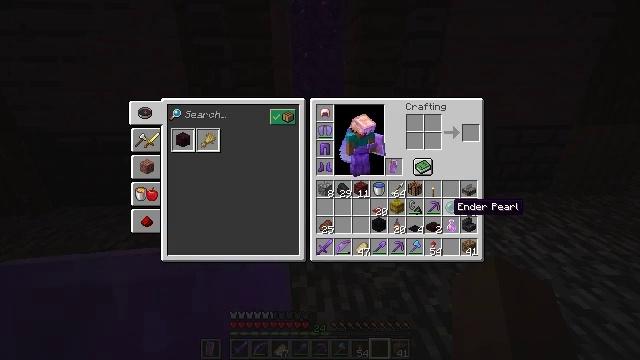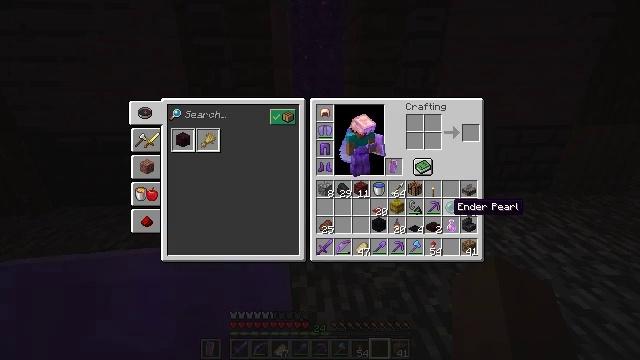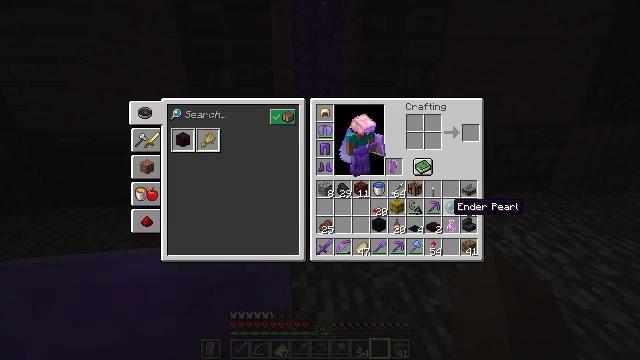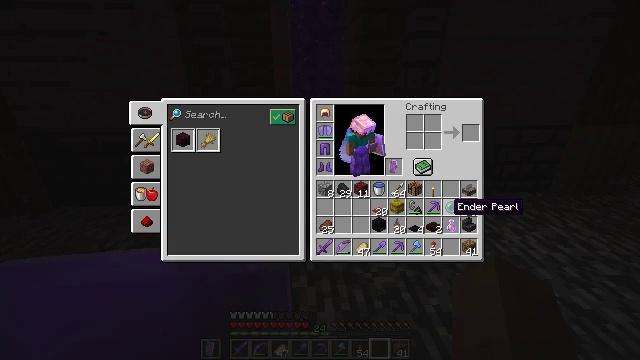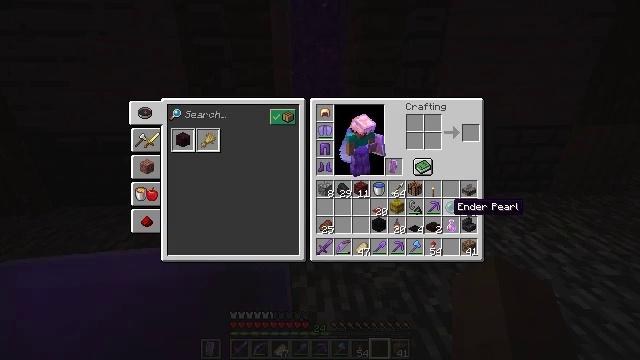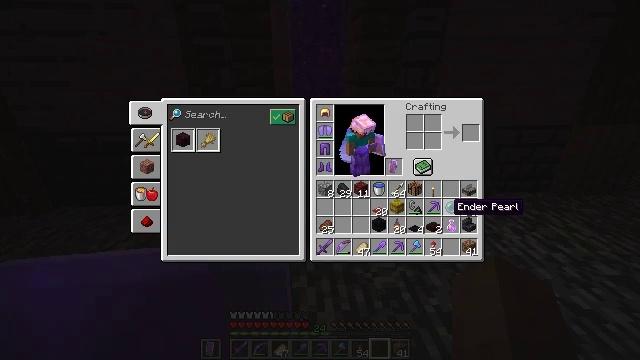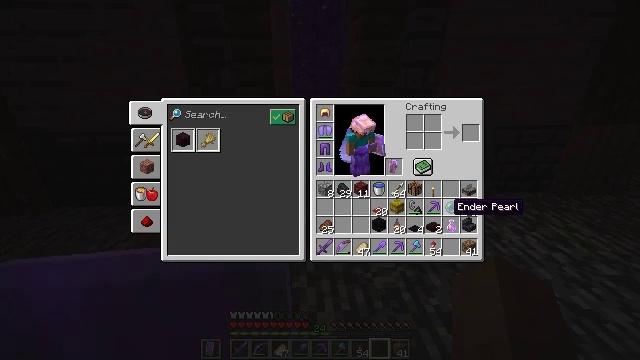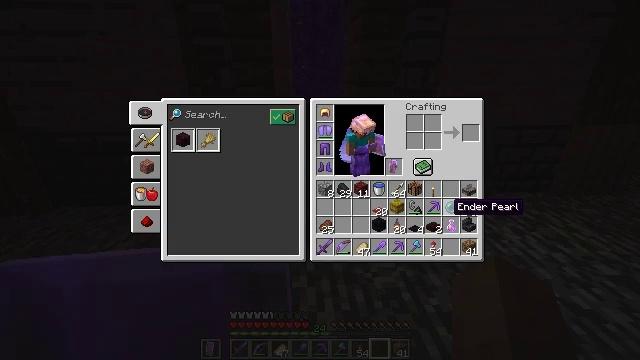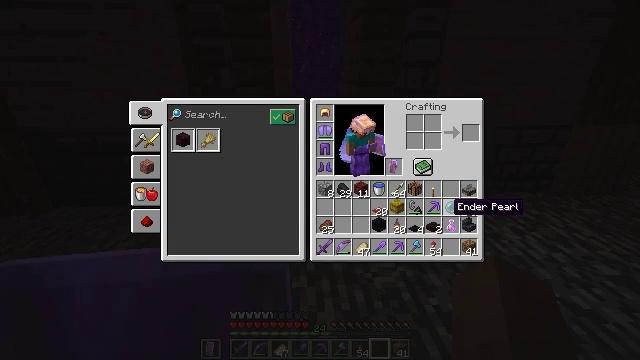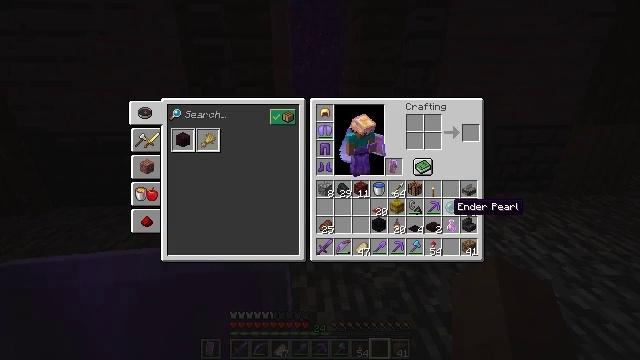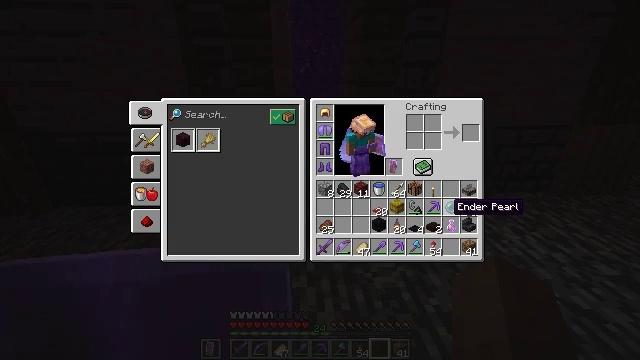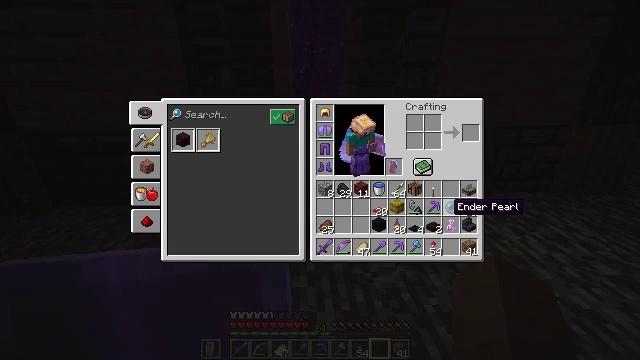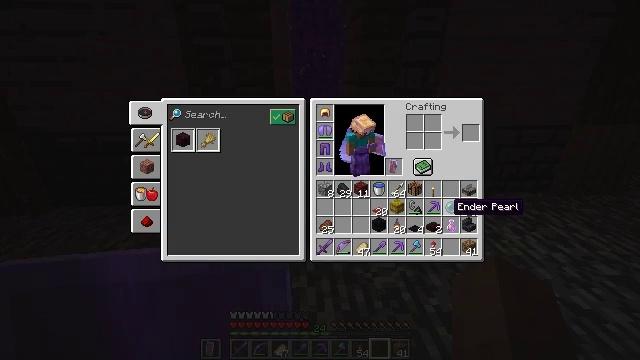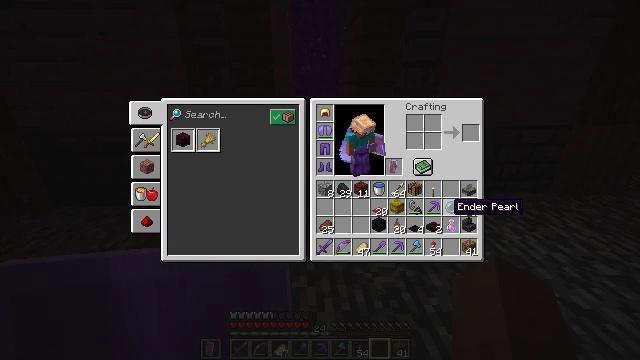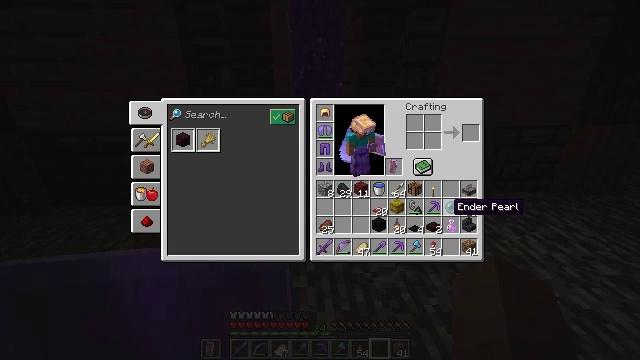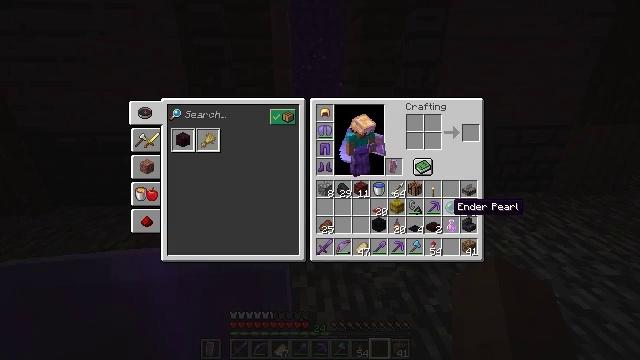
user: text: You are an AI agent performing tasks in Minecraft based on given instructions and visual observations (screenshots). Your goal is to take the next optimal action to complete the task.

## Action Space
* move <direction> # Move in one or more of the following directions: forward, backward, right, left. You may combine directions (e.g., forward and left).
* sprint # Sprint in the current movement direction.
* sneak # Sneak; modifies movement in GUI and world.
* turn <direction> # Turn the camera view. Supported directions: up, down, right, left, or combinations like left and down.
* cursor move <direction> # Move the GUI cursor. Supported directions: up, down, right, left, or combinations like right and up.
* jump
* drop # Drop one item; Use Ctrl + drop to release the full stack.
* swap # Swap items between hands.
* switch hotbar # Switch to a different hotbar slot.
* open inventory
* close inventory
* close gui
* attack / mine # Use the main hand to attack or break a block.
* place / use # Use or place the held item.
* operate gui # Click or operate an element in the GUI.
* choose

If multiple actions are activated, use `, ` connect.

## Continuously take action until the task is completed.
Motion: motion action
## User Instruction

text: Gather some nether bricks.
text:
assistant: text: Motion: no_op
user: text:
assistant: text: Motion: no_op
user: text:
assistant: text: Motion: no_op
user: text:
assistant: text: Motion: no_op
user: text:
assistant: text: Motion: no_op
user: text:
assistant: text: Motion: no_op
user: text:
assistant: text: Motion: no_op
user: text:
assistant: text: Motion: no_op
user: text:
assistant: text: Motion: no_op
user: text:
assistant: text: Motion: no_op
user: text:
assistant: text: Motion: no_op
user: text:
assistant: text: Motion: no_op
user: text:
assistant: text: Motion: no_op
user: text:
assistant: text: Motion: no_op
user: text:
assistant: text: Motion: no_op
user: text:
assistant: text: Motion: no_op
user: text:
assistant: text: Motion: turn right and down
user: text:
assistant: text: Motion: no_op
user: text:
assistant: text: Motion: no_op
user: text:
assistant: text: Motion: no_op
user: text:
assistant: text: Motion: no_op
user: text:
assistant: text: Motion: no_op
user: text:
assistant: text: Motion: no_op
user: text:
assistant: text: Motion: turn right
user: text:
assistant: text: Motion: no_op
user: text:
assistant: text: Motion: no_op
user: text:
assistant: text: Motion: no_op
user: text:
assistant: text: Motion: no_op
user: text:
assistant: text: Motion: no_op
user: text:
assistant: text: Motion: no_op